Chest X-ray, PA view. Patient: 21 years old, sex M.
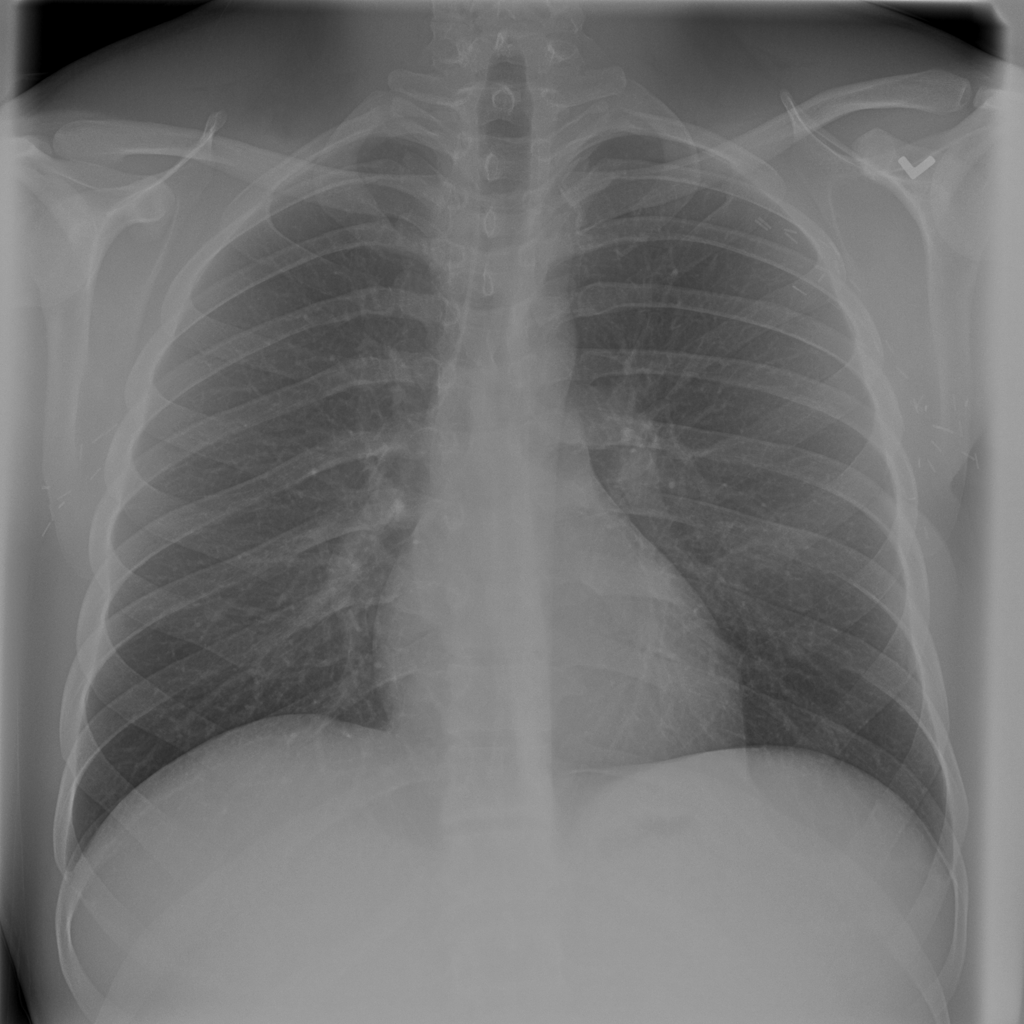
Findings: No Finding